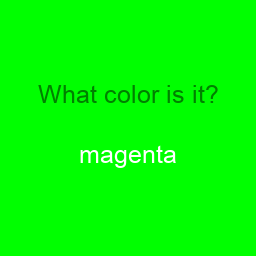
Color: white
Color name shown: magenta
Background color: lime
Question text color: green